Interaction volume radius: 5 \u00c5
Interaction volume height: 25 \u00c5
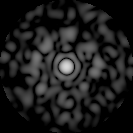
Disorder parameter: 0.8461